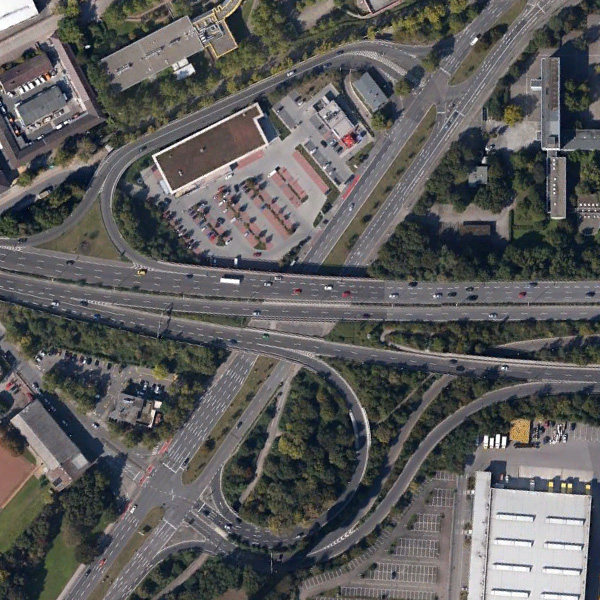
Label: Viaduct